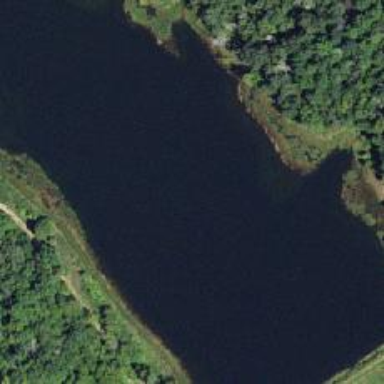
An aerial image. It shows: Reservoir area.